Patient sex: F
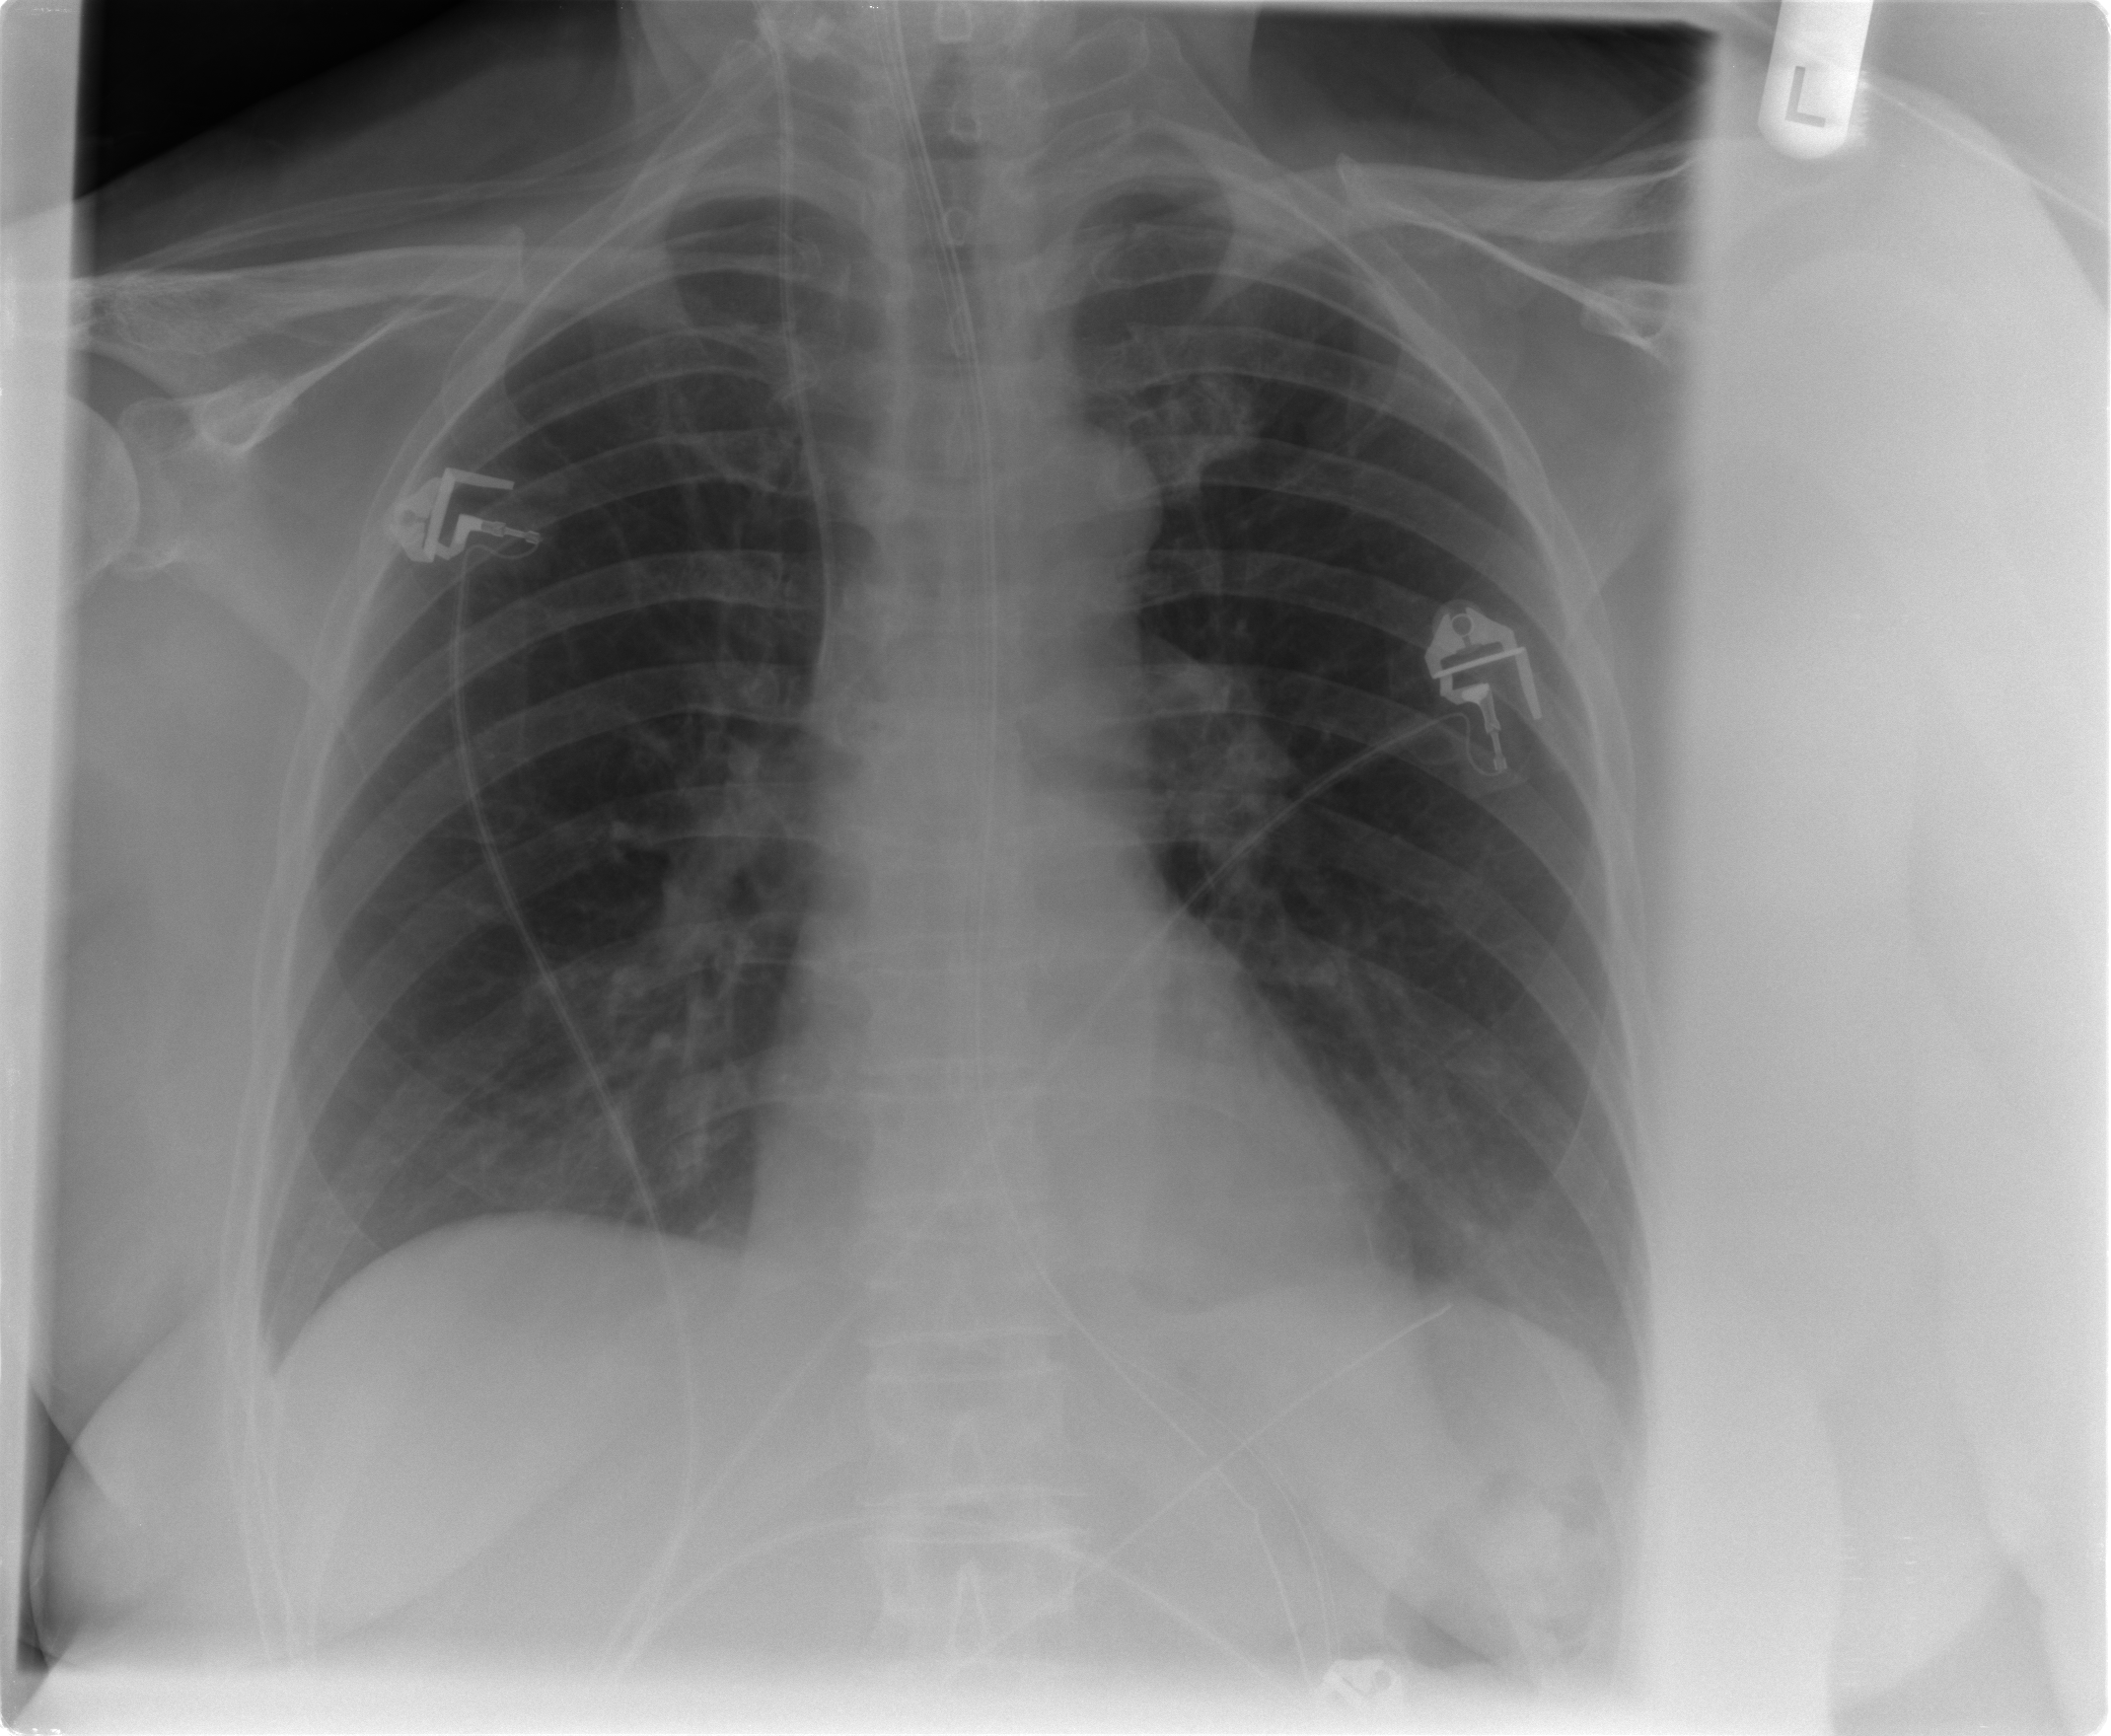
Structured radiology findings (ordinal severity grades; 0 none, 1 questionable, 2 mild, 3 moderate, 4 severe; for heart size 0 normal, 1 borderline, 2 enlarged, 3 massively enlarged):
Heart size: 0
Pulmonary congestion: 0
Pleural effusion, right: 0
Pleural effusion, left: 1
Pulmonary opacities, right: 0
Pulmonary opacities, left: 0
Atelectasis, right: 0
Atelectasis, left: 0